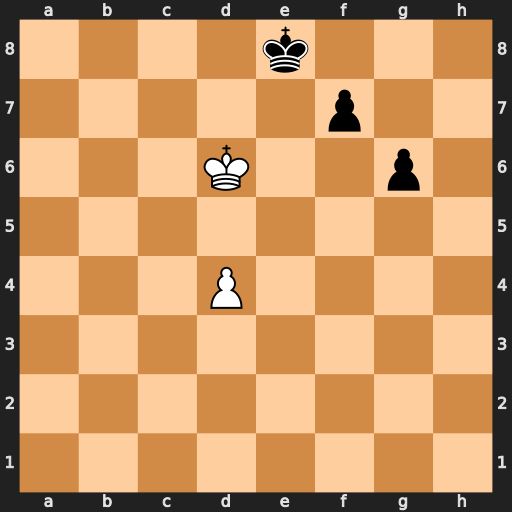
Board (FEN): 4k3/5p2/3K2p1/8/3P4/8/8/8
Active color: w
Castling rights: -
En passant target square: -
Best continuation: Kc7 Ke7 d5 f5 d6+